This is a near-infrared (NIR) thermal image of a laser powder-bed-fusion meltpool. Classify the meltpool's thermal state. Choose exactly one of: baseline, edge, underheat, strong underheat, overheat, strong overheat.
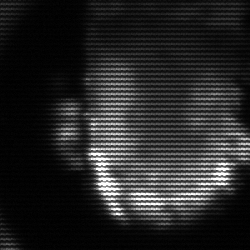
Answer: baseline